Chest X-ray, AP view. Patient: 55 years old, sex F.
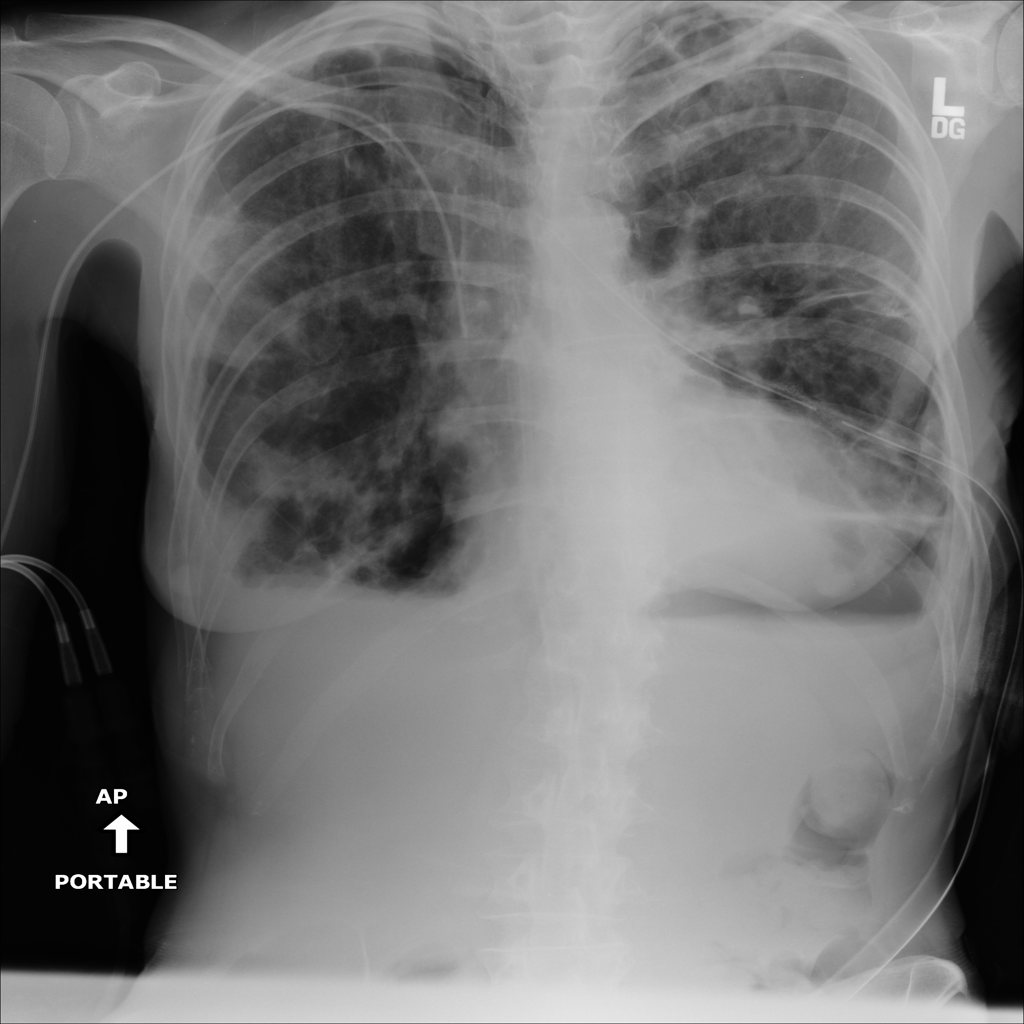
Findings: Infiltration, Pneumothorax